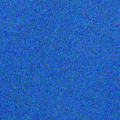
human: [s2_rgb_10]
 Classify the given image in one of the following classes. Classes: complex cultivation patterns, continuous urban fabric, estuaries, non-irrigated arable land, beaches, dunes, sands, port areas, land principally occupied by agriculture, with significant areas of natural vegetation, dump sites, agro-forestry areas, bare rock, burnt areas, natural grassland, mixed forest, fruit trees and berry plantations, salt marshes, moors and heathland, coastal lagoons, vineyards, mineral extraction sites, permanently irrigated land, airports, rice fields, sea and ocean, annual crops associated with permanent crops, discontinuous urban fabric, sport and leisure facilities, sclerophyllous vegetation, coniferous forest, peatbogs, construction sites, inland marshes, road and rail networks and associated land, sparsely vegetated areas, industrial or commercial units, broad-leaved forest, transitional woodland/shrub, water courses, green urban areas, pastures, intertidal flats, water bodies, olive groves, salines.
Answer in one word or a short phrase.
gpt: sea and ocean